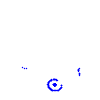
Particle: proton